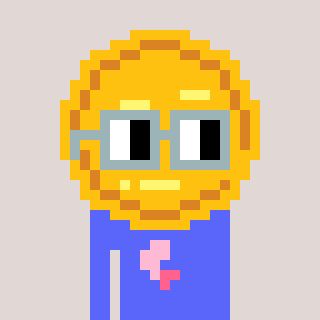
a pixel art character with square dark gray glasses, a medal-shaped head and a purple-colored body on a warm background